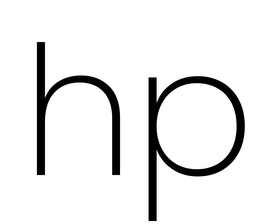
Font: Poppins-ExtraLight